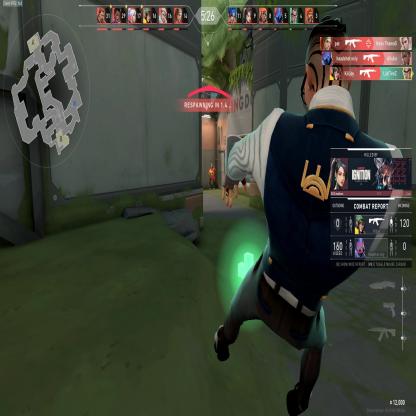
Label: enemy